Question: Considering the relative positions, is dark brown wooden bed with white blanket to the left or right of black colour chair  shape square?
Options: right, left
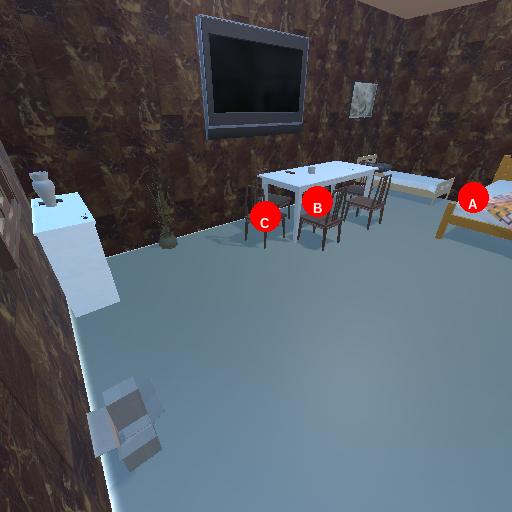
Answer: right